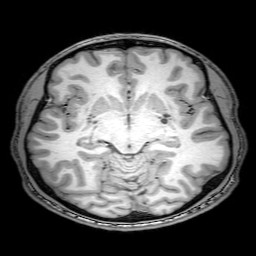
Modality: T1w
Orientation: coronal